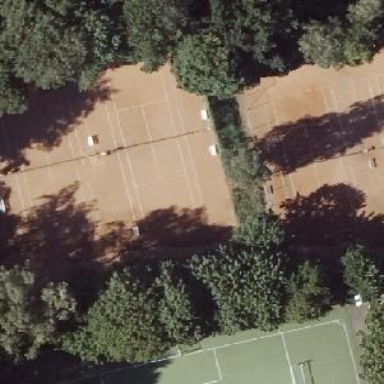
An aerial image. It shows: Tennis pitch with clay surface for leisure sports.